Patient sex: M
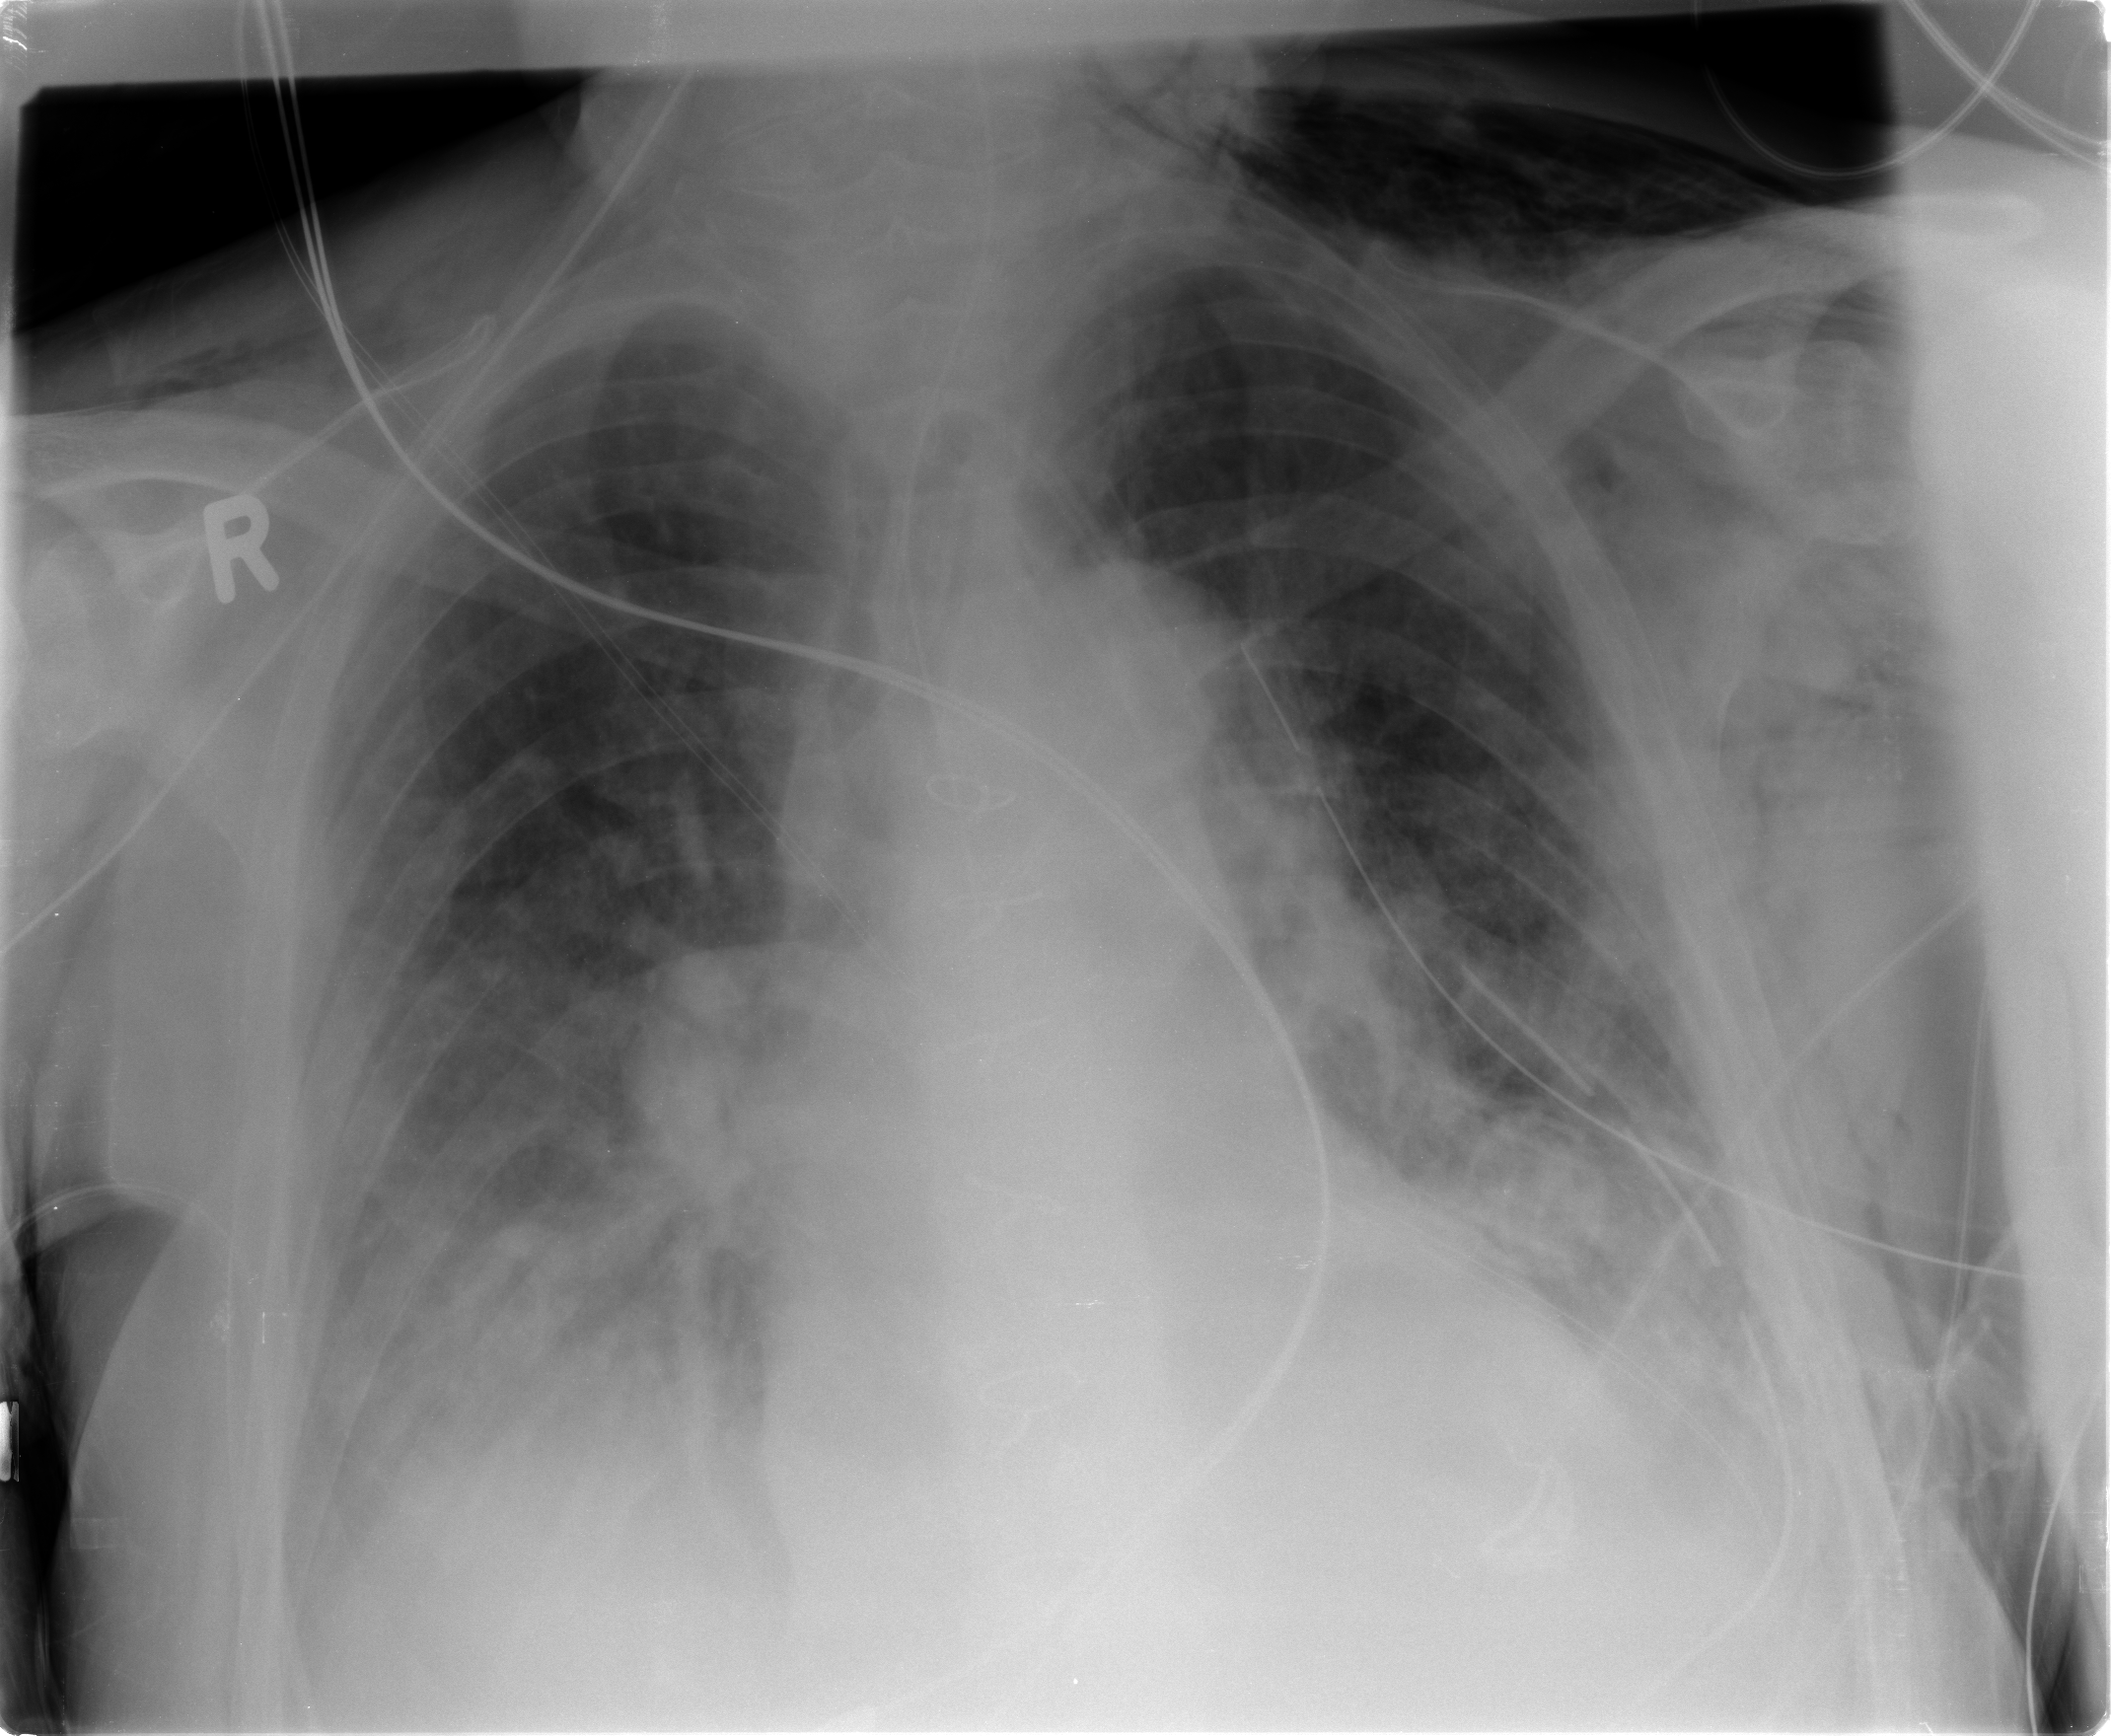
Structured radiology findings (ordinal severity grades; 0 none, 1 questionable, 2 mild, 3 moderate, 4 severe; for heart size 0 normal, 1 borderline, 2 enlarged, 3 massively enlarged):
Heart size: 0
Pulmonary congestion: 2
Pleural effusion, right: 2
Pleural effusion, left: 2
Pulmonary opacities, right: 2
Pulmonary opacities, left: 2
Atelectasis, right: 2
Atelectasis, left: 2